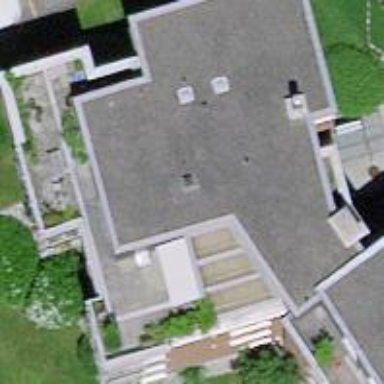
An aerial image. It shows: Residential building.